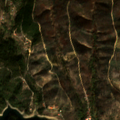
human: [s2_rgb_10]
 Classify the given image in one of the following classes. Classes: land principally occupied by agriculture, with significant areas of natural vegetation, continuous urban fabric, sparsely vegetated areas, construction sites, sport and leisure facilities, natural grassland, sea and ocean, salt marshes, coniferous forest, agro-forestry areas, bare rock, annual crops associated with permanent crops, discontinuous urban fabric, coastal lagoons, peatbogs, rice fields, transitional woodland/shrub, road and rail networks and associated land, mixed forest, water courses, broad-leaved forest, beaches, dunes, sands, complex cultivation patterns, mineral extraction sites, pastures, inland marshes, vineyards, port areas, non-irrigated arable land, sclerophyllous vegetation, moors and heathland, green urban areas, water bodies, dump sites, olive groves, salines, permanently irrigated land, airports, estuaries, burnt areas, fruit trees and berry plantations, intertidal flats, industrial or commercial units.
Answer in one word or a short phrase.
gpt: land principally occupied by agriculture, with significant areas of natural vegetation, coniferous forest, transitional woodland/shrub